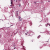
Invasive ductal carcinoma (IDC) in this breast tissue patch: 0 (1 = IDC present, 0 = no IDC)